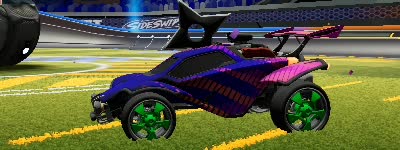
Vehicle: octane